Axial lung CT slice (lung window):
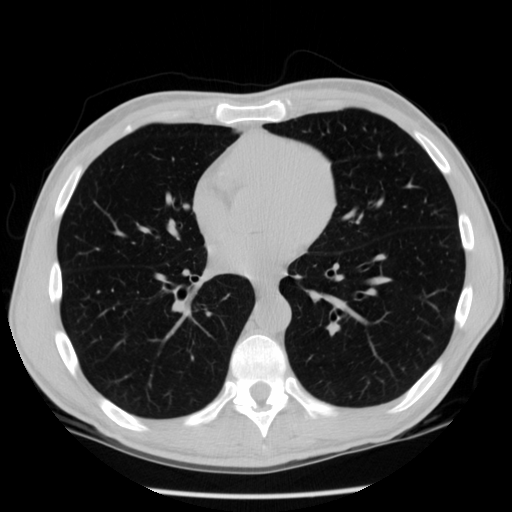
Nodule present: no